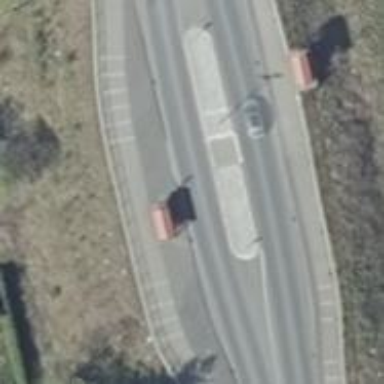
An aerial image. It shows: Unmarked crossing with pedestrian island.